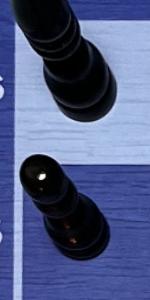
Label: Pawn_Black